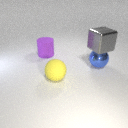
large gray metal cube above large blue metal sphere